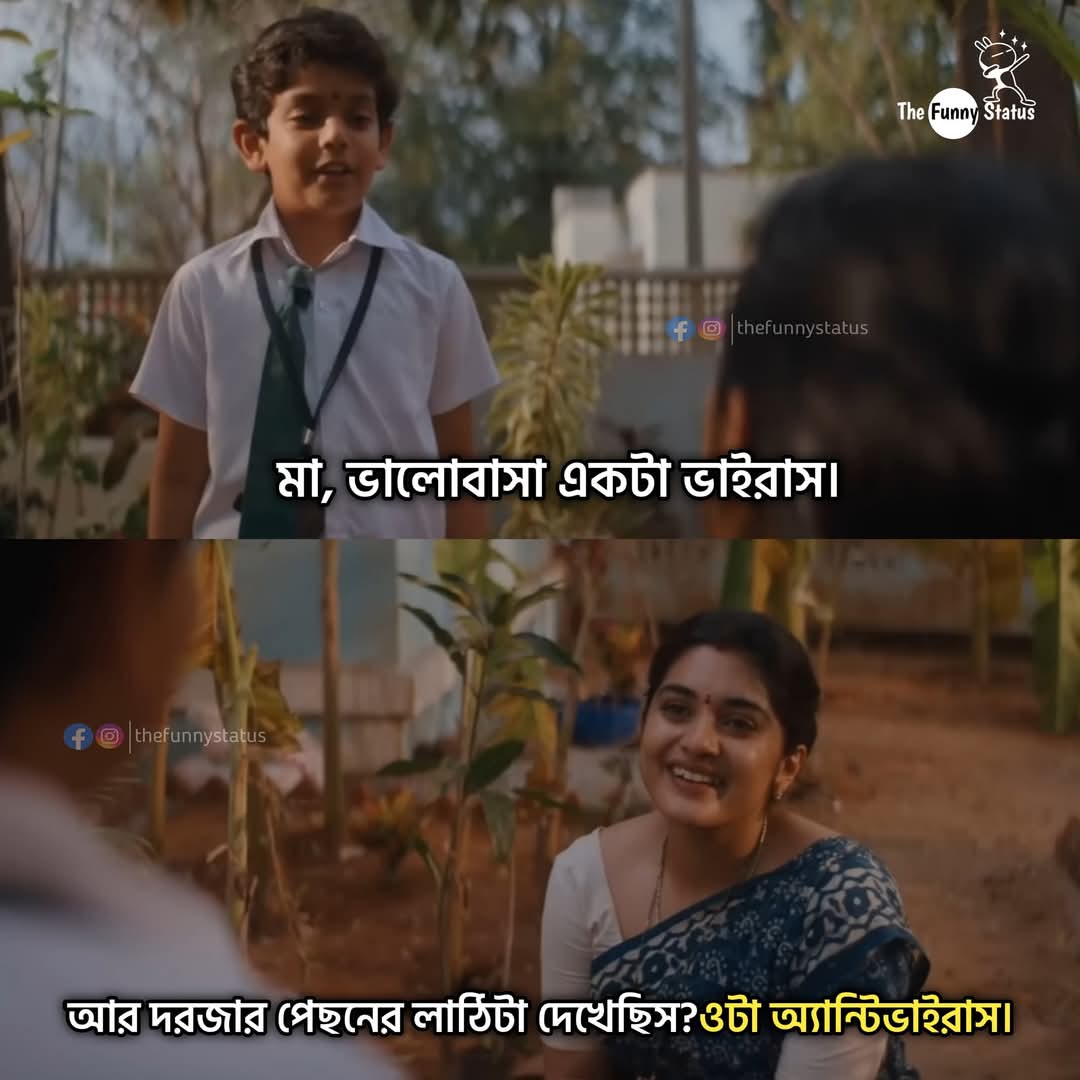
Text: মা, ভালোবাসা একটা ভাইরাস।
আর দরজার পেছনের লাঠিটা দেখেছিস? ওটা অ্যান্টিভাইরাস।
Label: Non Hate